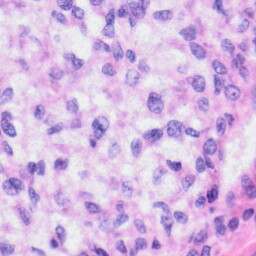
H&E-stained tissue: Liver